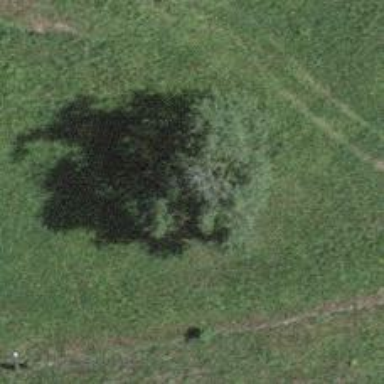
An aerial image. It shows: Beautiful tree in nature.